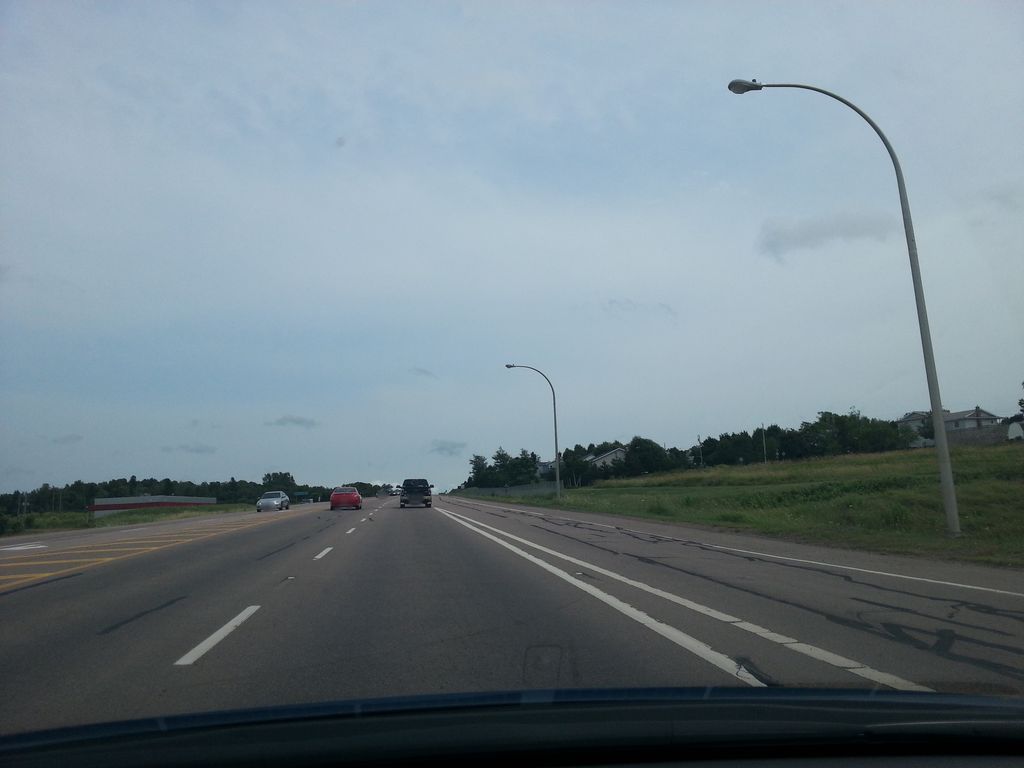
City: charlottetown